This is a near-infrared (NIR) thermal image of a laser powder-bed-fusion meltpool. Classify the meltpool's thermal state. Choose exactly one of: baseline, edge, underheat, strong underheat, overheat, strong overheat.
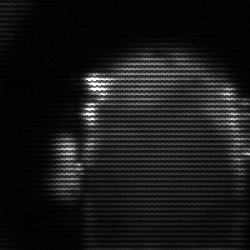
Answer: baseline